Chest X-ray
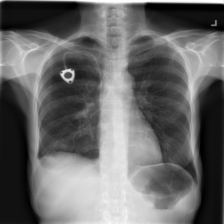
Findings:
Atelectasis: negative
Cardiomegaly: negative
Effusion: positive
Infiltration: negative
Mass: negative
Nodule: negative
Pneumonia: negative
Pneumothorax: negative
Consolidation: negative
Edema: negative
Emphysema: negative
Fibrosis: negative
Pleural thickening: negative
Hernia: negative